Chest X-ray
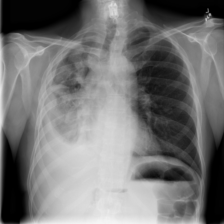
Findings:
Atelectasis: positive
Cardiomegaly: negative
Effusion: negative
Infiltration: negative
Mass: positive
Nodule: negative
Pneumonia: negative
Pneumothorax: negative
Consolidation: negative
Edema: negative
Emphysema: negative
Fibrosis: negative
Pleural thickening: negative
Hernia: negative